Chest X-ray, PA view. Patient: 50 years old, sex F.
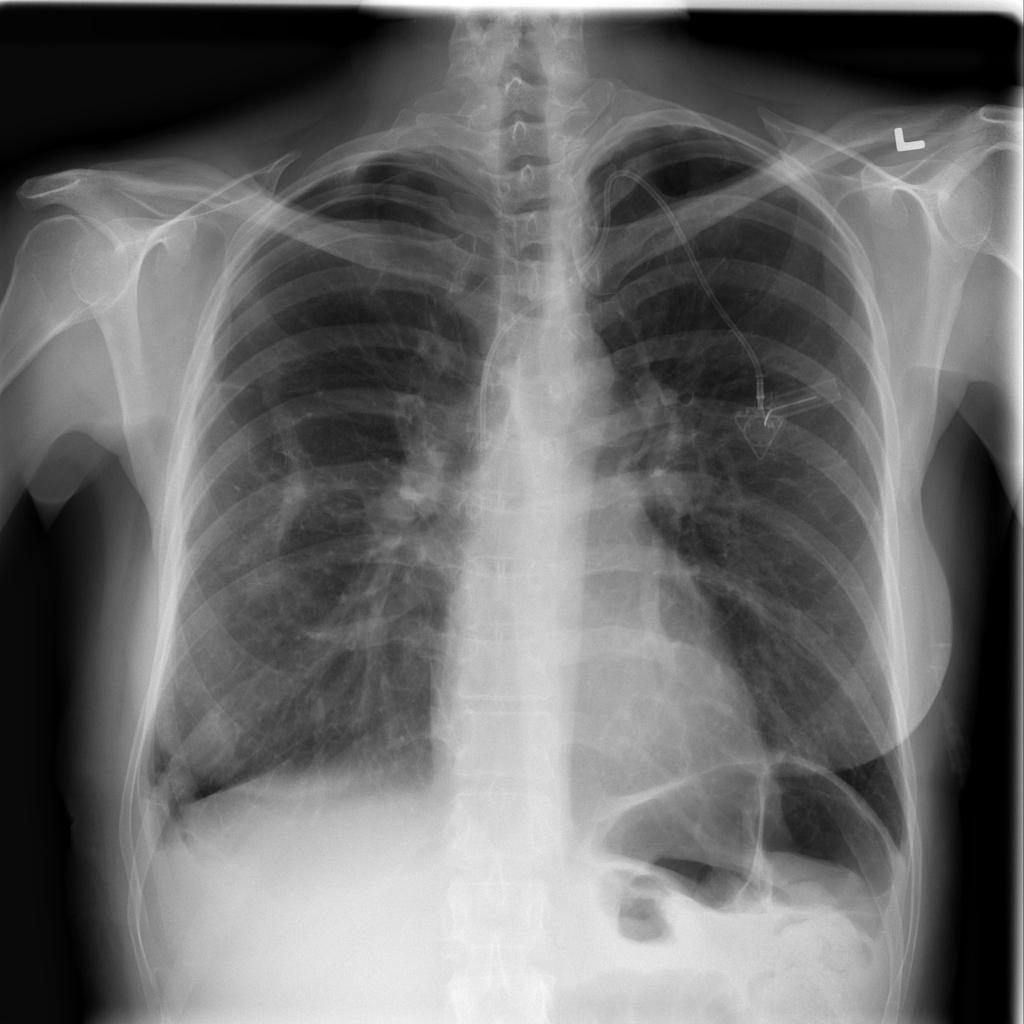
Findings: Pneumothorax